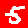
Digit: 5